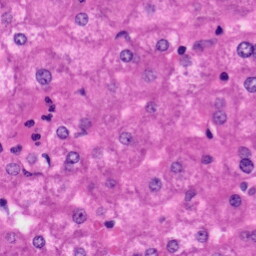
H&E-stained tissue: Liver